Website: lowes
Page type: address-validator
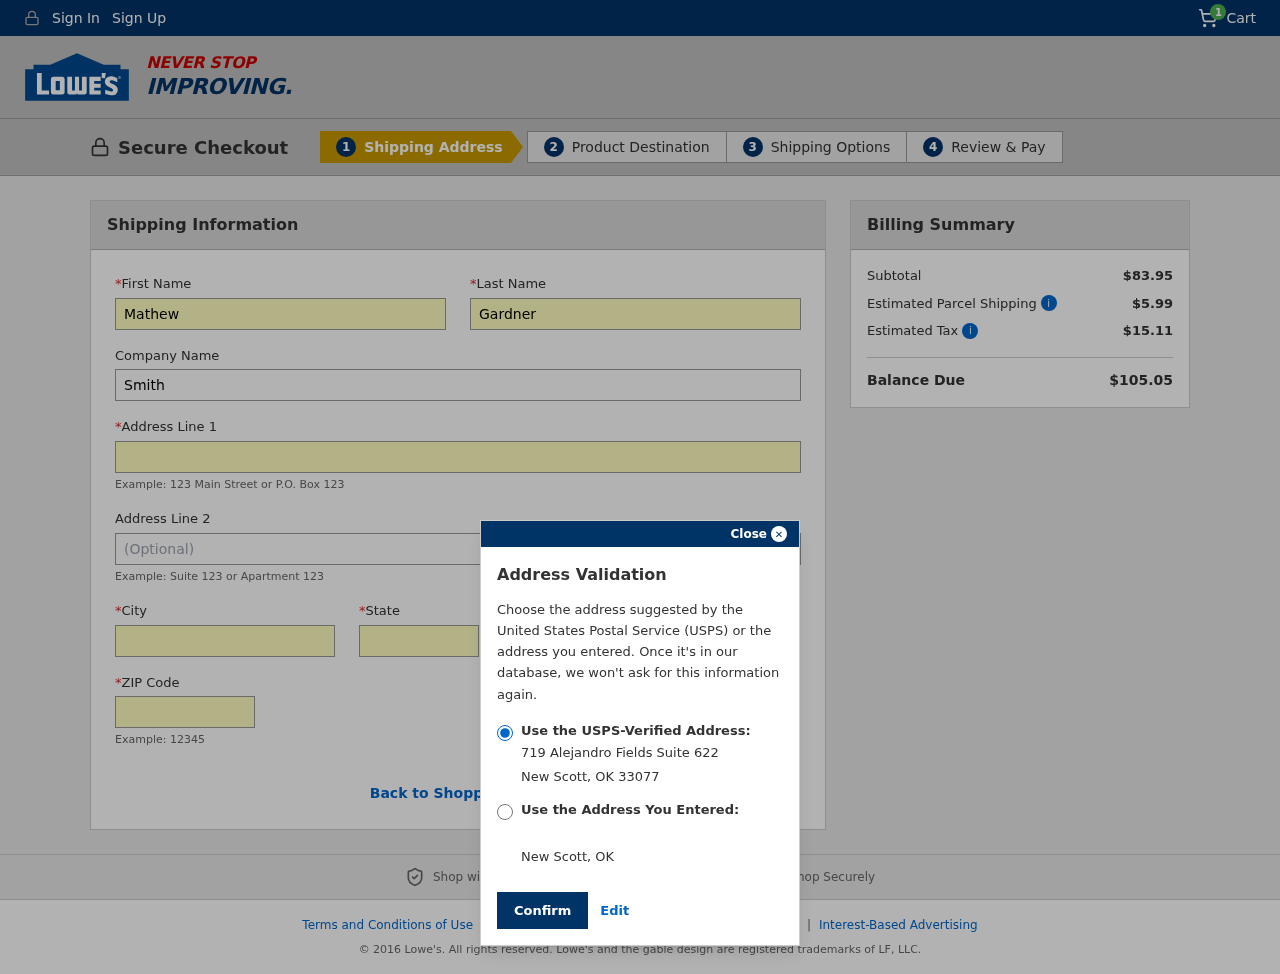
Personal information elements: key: PII_CITY
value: New Scott
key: PII_COMPANY
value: Smith, Frederick and Hill
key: PII_FIRSTNAME
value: Mathew
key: PII_LASTNAME
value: Gardner
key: PII_POSTCODE
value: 33077
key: PII_STATE
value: Oklahoma
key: PII_STATE_ABBR
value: OK
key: PII_STREET
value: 719 Alejandro Fields Suite 622
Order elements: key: ORDER_NUM_ITEMS
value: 1
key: ORDER_SUBTOTAL
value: $83.95
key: ORDER_SHIPPING_COST
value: $5.99
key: ORDER_TAX
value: $15.11
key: ORDER_TOTAL
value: $105.05